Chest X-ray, AP view. Patient: 59 years old, sex M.
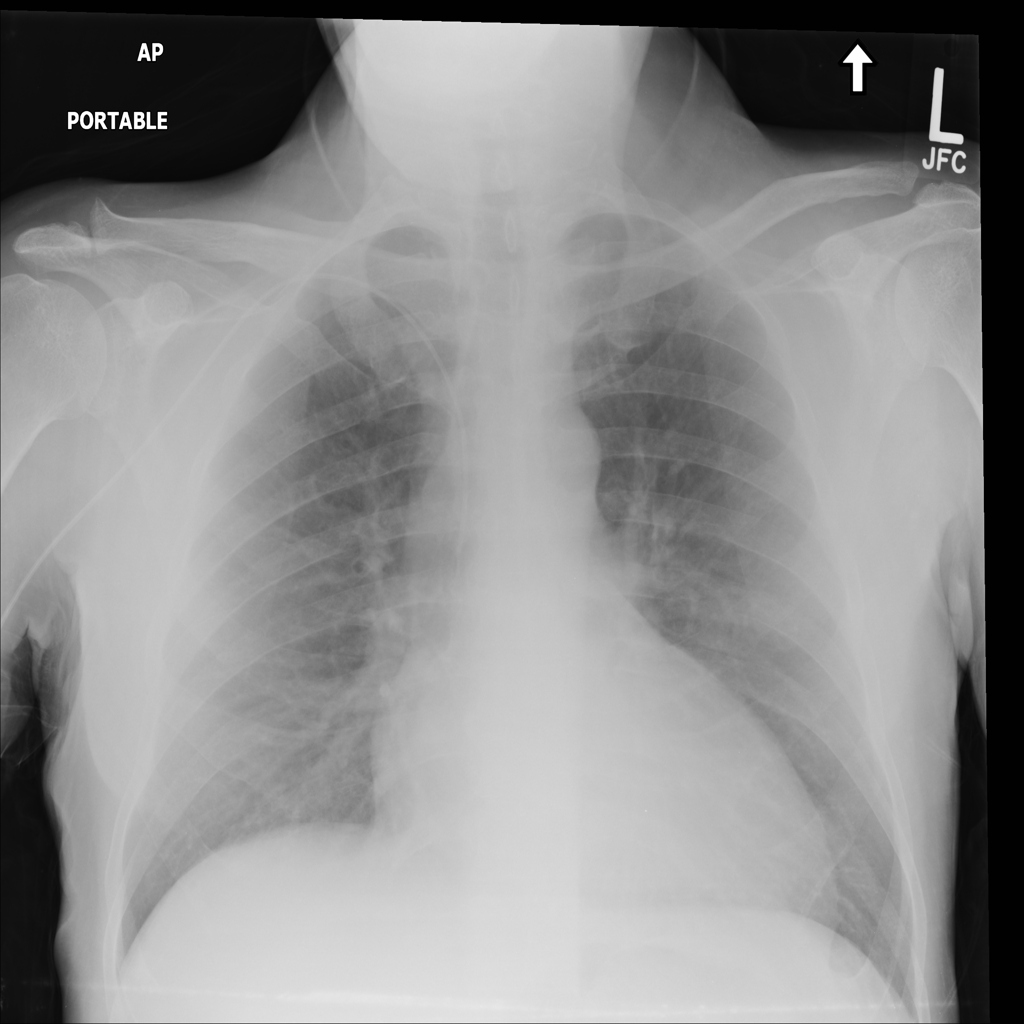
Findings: No Finding